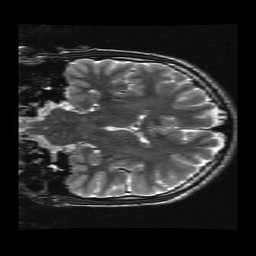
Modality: T2w
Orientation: coronal
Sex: male
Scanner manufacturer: ge
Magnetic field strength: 3 T
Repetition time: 5 s
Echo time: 0.1015 s